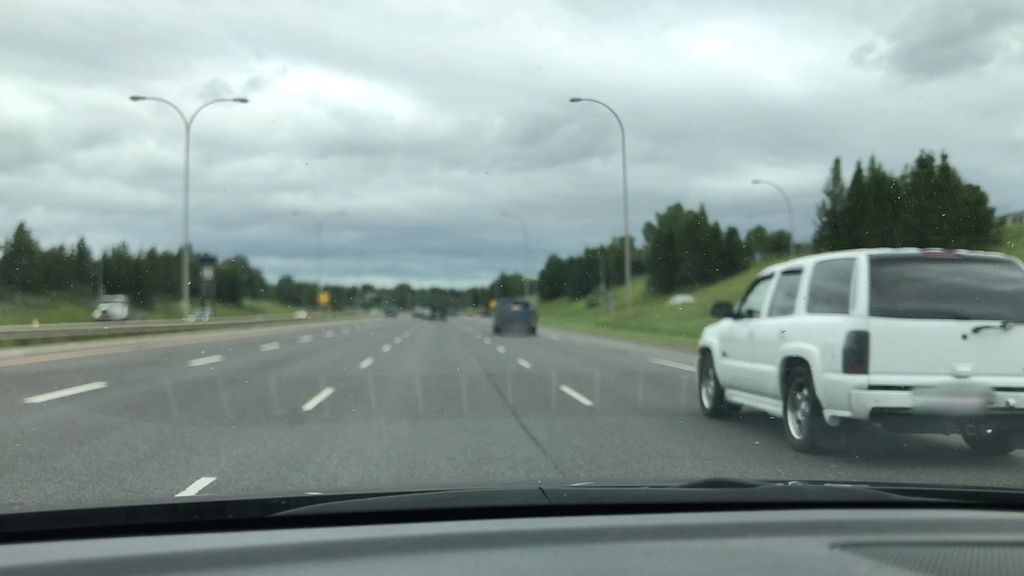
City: edmonton